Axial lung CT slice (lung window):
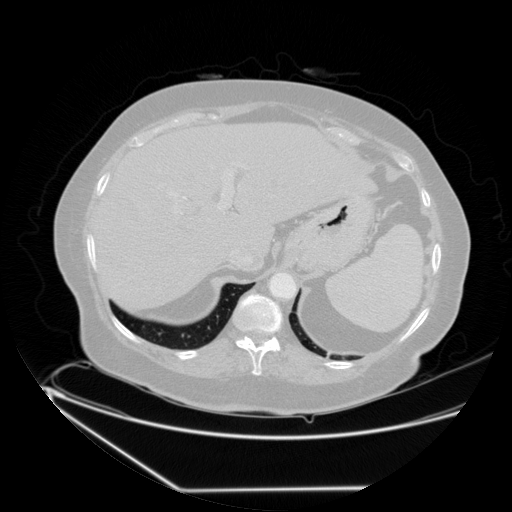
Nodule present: no